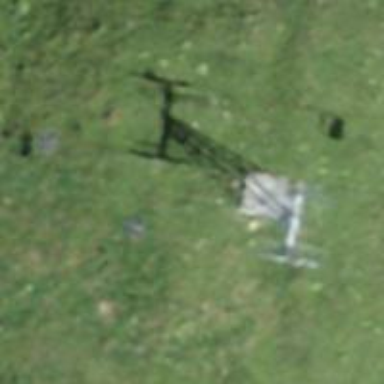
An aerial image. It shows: Pylon used for aerialway.